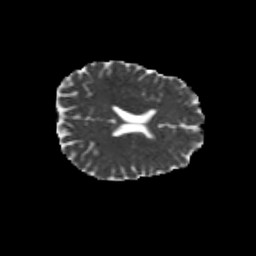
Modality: MD
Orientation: axial
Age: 22
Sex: male
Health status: healthy
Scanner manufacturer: siemens
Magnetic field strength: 3 T
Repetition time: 10.8 s
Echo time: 0.082 s